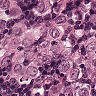
Metastatic tissue present: yes